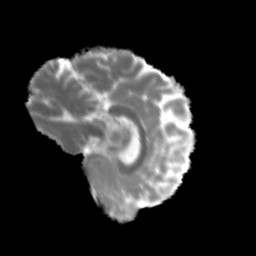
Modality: MD
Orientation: sagittal
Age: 47
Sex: male
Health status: healthy
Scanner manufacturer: siemens
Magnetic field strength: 3 T
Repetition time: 3.6 s
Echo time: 0.092 s